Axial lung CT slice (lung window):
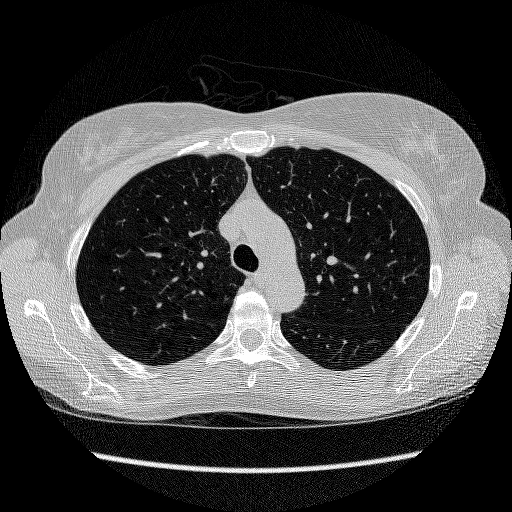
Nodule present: no